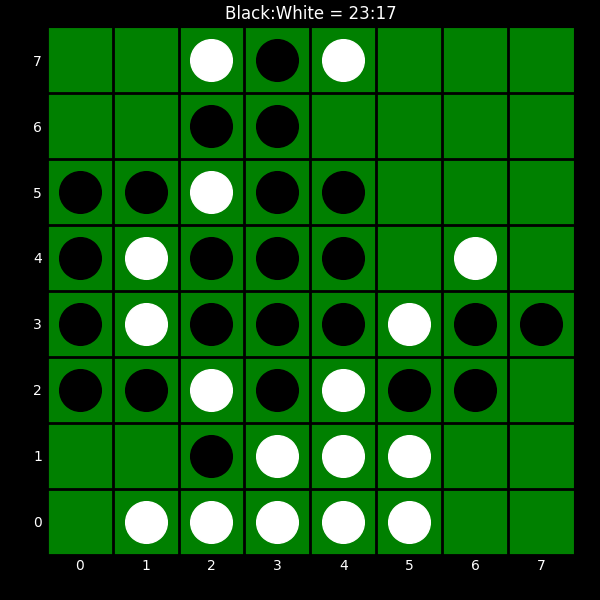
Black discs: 23
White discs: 17